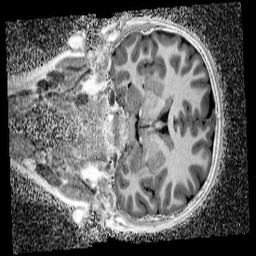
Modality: UNIT1_denoised
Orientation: coronal
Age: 11
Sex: male
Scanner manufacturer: siemens
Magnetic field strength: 3 T
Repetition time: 4 s
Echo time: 0.00299 s